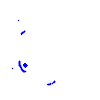
Particle: kaon